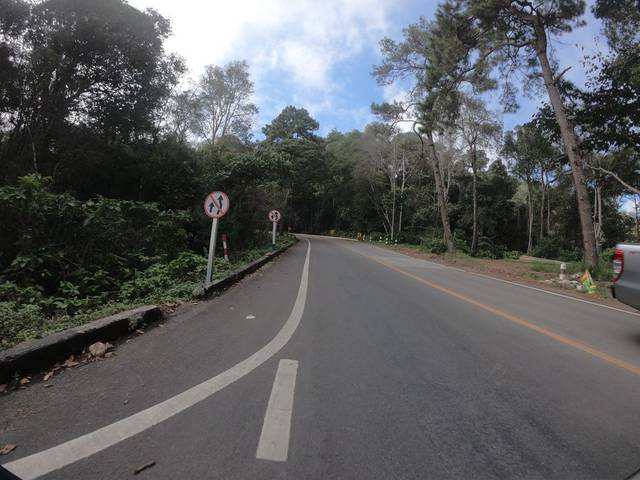
Region: Thailand
Coordinates: 18.803, 98.903